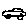
Label: car